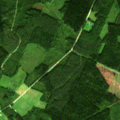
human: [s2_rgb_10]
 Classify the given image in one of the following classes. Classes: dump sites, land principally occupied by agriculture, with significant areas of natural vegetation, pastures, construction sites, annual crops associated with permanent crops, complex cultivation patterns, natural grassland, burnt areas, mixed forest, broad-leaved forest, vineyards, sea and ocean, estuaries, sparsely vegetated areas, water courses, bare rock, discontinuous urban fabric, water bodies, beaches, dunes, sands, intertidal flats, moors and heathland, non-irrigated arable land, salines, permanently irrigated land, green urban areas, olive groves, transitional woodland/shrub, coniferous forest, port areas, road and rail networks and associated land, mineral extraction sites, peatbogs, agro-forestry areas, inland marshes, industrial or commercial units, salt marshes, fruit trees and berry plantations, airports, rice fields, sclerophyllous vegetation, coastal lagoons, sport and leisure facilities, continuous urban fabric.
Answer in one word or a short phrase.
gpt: land principally occupied by agriculture, with significant areas of natural vegetation, coniferous forest, mixed forest